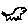
Label: cat